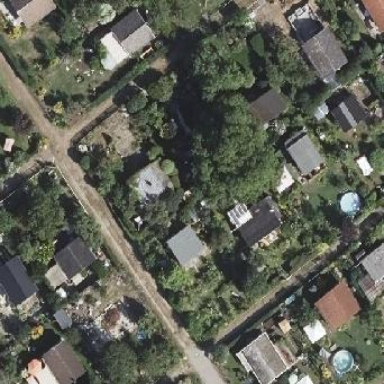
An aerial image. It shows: Plot within allotments.